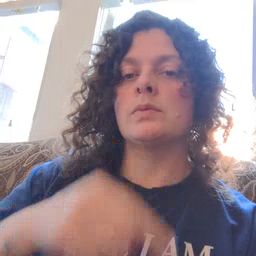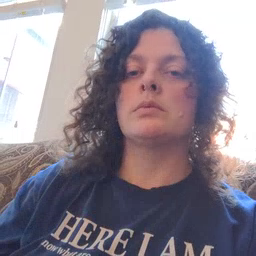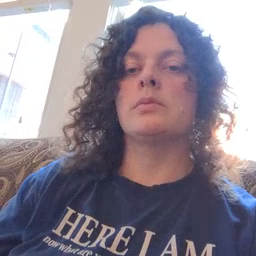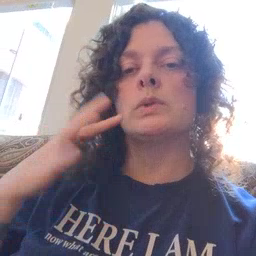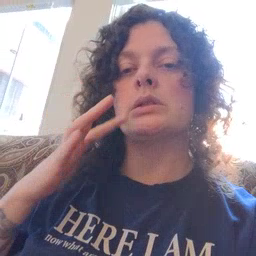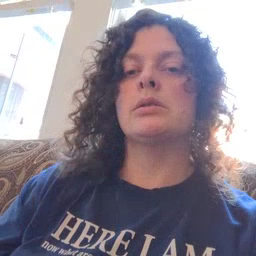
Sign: noisy